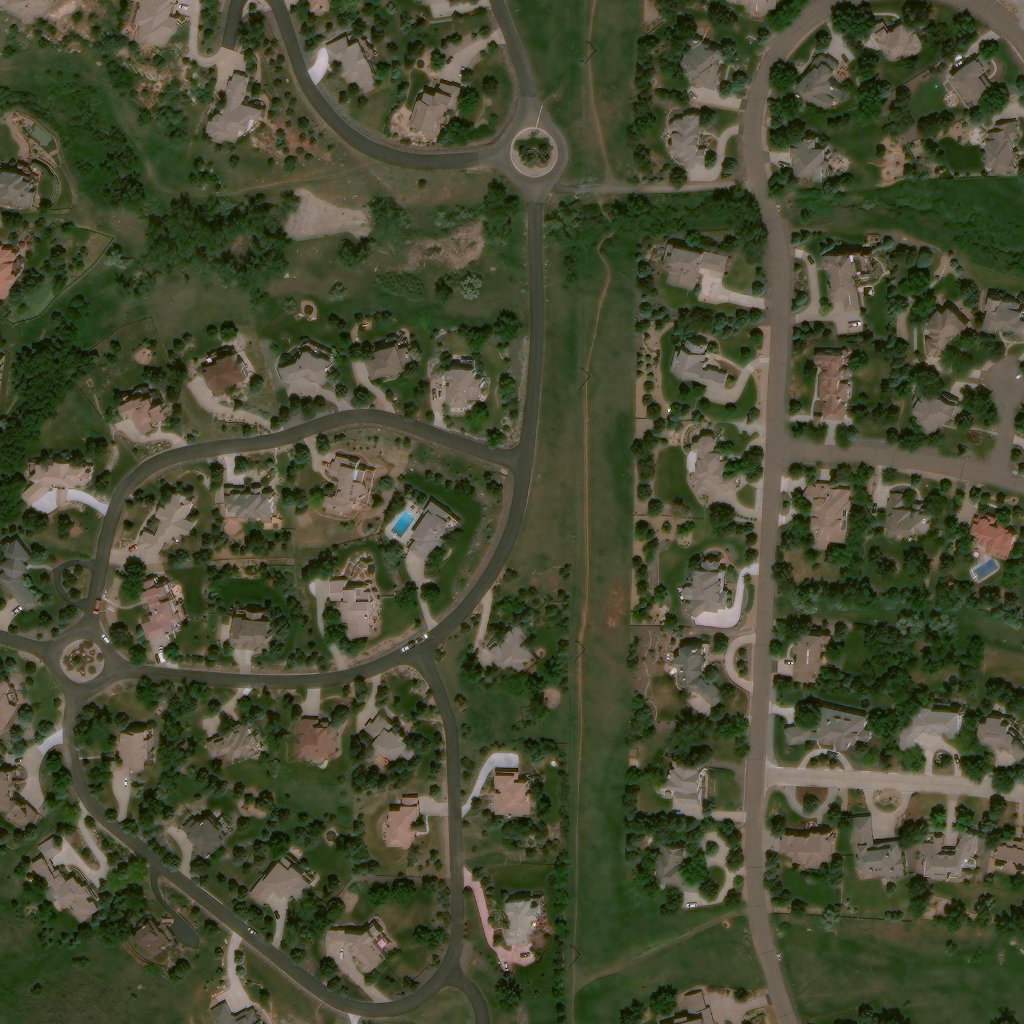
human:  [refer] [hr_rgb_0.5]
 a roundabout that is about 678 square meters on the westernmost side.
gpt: <box>[[4, 61, 11, 67, 0]]</box>